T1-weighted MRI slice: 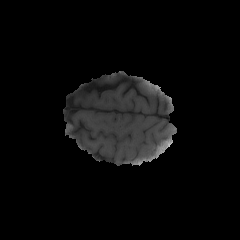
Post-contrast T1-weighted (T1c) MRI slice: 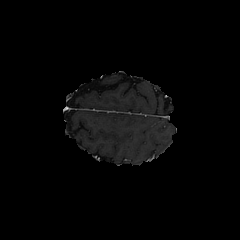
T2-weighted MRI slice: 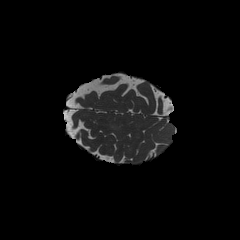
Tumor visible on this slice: no